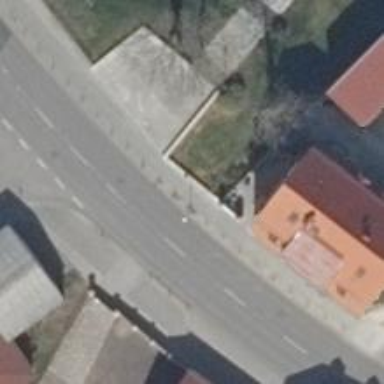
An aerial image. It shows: Primary road with asphalt surface.